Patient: sex M, age 71
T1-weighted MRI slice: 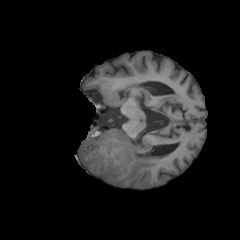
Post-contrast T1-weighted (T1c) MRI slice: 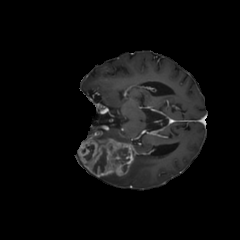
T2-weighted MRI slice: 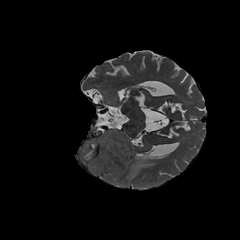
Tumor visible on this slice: yes
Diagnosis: Glioblastoma, IDH-wildtype
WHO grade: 4